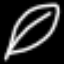
Label: leaf